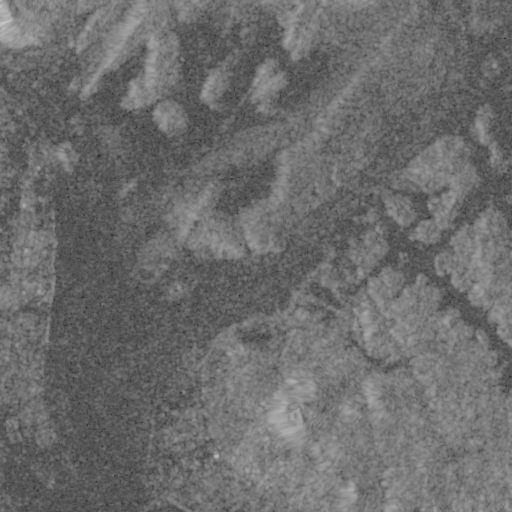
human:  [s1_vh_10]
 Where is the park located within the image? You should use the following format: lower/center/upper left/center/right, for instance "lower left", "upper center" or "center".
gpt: The park is located in the lower center of the image.
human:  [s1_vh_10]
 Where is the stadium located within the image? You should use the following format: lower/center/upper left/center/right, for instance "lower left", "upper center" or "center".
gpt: The stadium is located in the lower left of the image.
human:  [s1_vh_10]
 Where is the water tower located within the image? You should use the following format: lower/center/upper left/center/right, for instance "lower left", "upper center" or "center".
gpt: The water tower is located in the lower center of the image.
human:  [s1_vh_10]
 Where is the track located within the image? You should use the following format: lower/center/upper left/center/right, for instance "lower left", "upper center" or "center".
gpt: There is no track in the image.

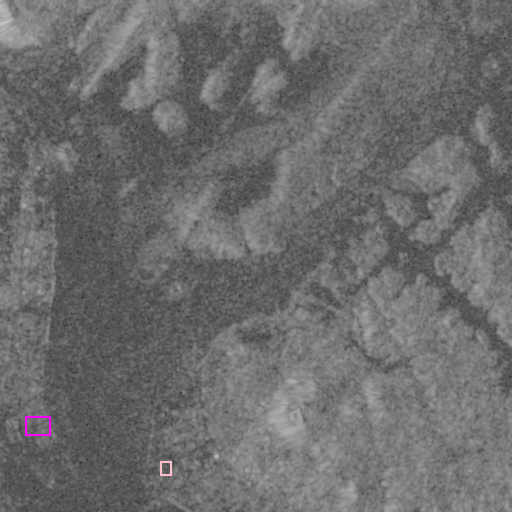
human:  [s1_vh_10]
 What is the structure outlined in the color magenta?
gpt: The structure outlined in magenta is a crop field.
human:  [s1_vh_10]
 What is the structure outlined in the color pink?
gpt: The structure outlined in pink is a stadium.
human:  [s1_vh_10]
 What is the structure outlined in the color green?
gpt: There is no green outline.